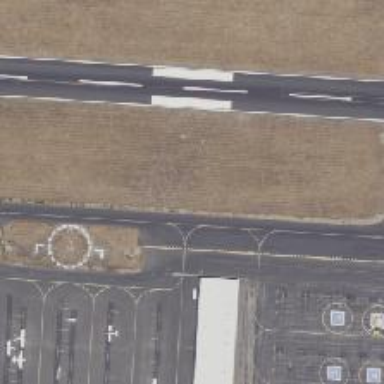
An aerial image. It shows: View of taxiway at the airport.